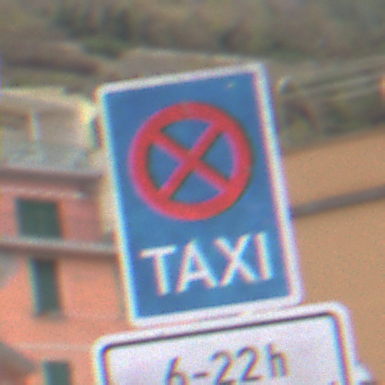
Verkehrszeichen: Taxenstand
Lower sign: ZeitangabenMitBeschraenkungAufWochentage4
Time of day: Midday
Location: Outdoor (Urban)
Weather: Overcast
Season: NotSpecified
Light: Natural